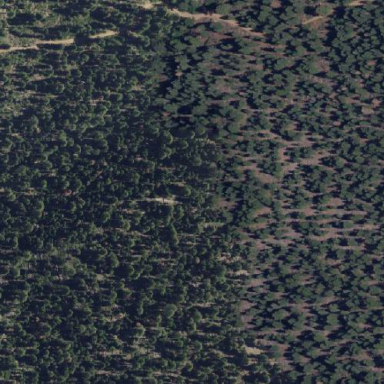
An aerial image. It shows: Forest with evergreen needle-leaved trees.